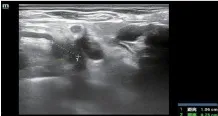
The ultrasound features of cervical lymph nodes at different time points. (E, F) With the addition of Osimertinib to the existing chemotherapy and immunotherapy regimen, the enlarged lymph nodes in the right neck IV area measured 1.6 x 1.3 cm and 1.1 x 0.8 cm.
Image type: radiology (ultrasound)